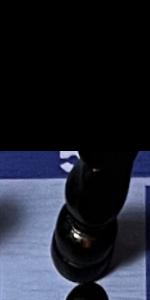
Label: Knight_Black